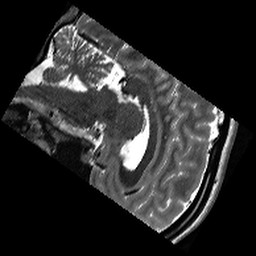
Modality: T2w
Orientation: sagittal